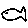
Label: fish